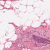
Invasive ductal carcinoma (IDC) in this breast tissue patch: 0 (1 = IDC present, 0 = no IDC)